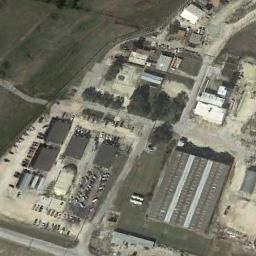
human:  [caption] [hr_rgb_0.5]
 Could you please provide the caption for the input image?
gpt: The industrial area with lots of industrial equipment and some workshops of different sizes is surrounded by a green area .

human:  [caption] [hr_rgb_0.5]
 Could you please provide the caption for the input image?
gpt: The industrial area is densely housing .

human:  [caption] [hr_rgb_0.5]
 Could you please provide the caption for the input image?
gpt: In an industrial area, There are neatly planned factories and roads, Green belts, And parking lots for cars and trucks .

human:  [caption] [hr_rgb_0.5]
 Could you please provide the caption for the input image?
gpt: There are many houses of different shapes and sizes in the industrial zone .

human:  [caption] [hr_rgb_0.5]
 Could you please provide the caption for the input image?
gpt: There are some black buildings and green lawns on the industrial area .